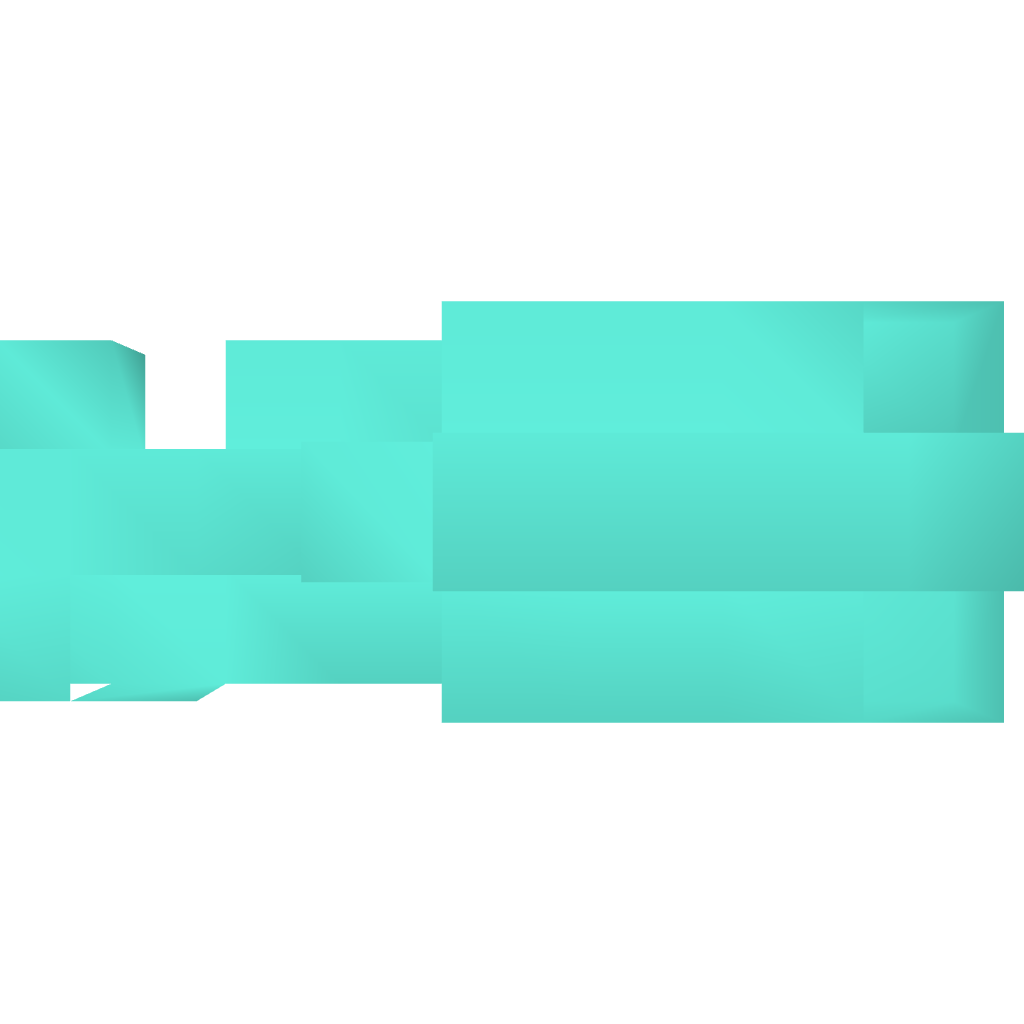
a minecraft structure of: DiamondOre Generator